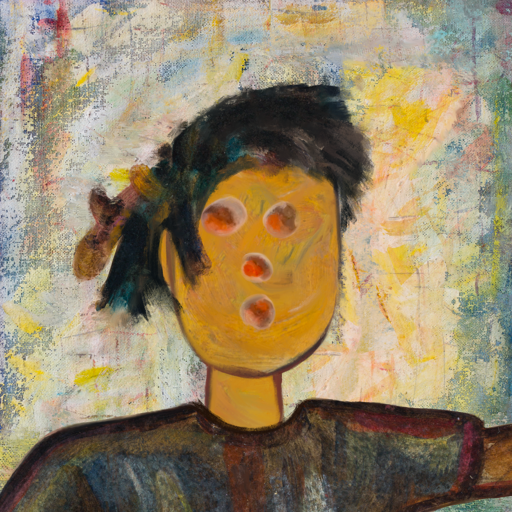
Background: Irani, Head And Neck Front: After_Raid, Face Front: Rupkatha, Bust: Mosgoul, Hair Front: Pipe, Head Accessory: Blank, Second Necklace: Blank, Necklace: Blank, Baby: Blank